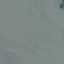
Land use / land cover: SeaLake